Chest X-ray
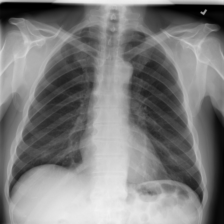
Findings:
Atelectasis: negative
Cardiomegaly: negative
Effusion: negative
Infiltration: negative
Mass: negative
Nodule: positive
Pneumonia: negative
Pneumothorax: negative
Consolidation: negative
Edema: negative
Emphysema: negative
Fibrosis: negative
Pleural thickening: negative
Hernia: negative